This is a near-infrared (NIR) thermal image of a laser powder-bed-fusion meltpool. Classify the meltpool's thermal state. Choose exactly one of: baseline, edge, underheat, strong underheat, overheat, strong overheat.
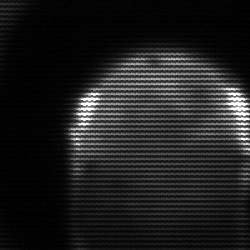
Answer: edge